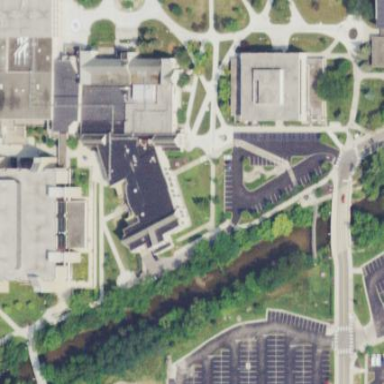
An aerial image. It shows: Community center located within university building.